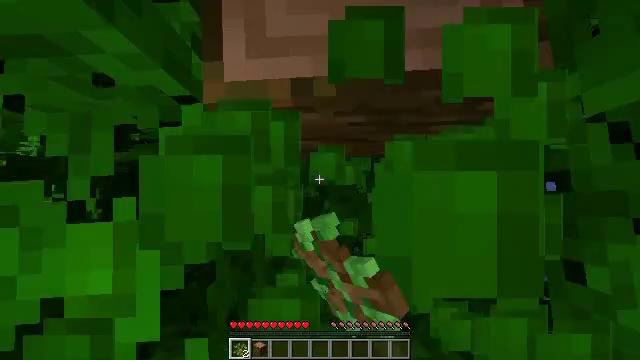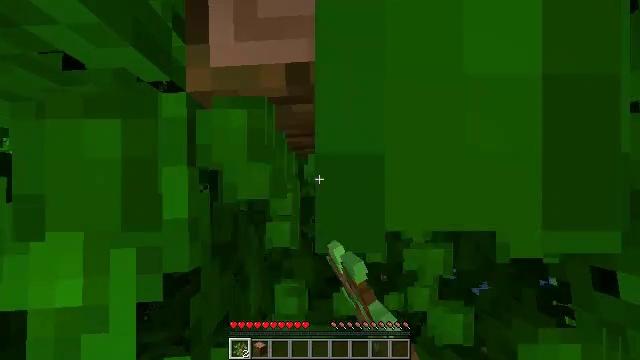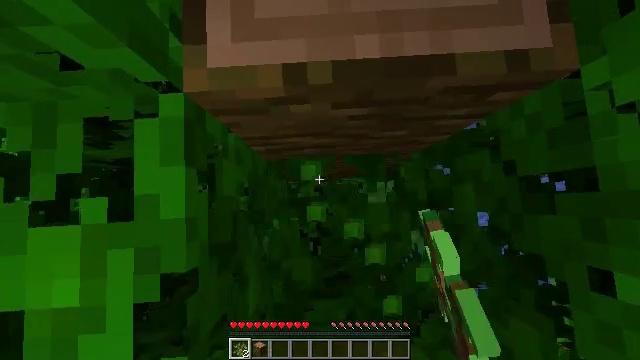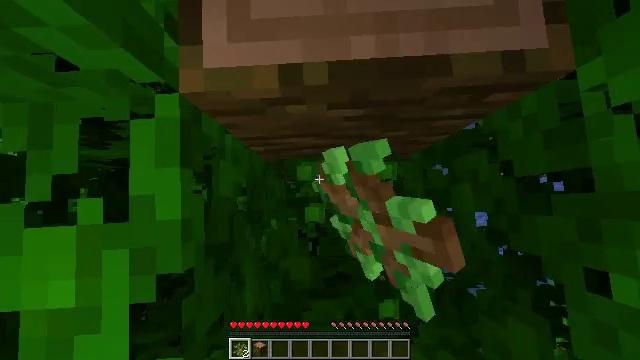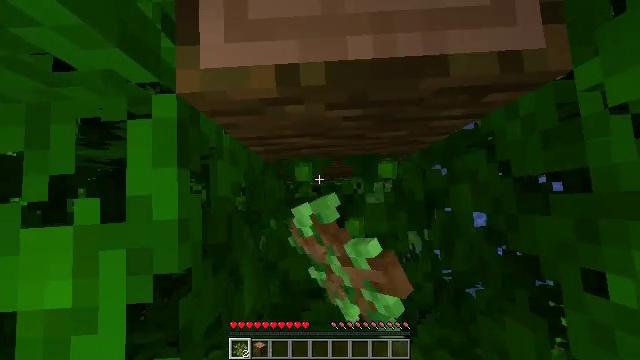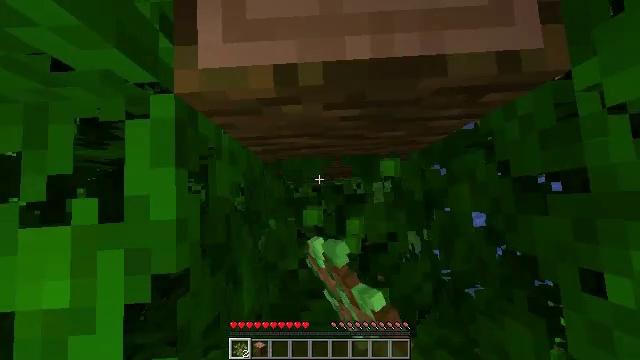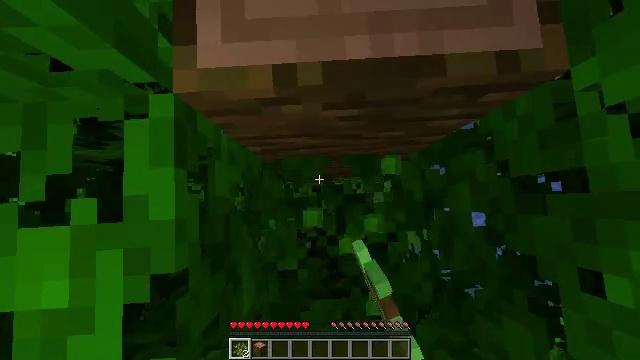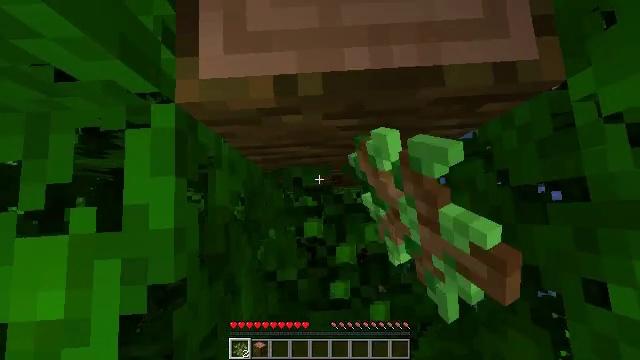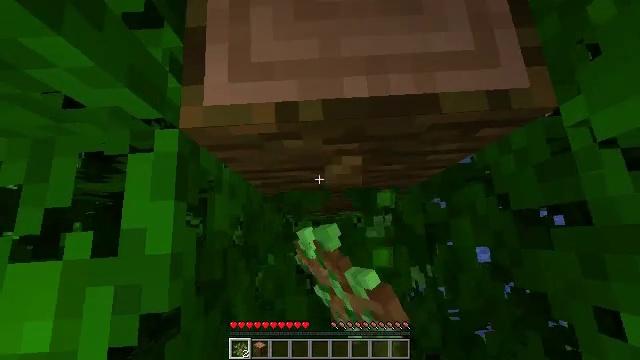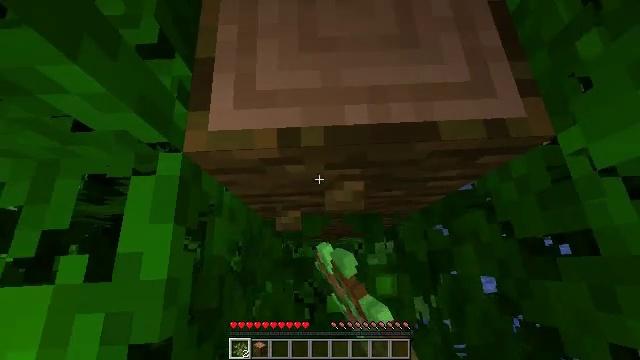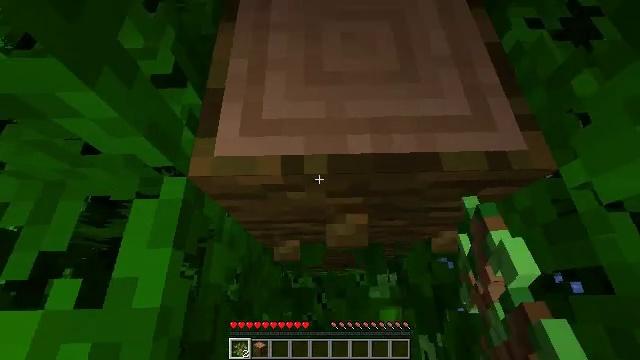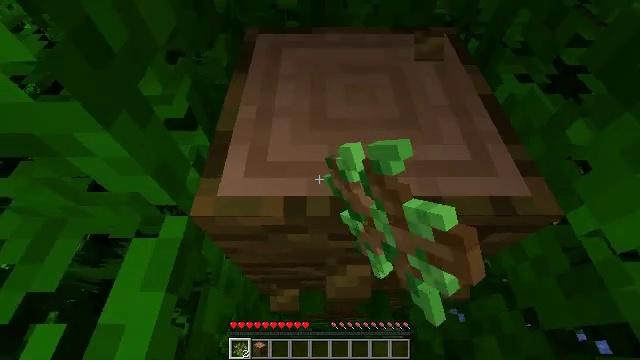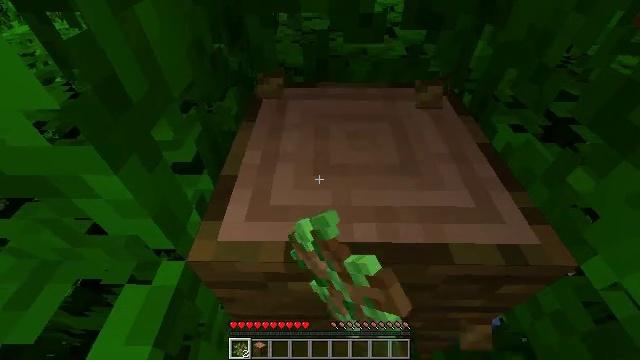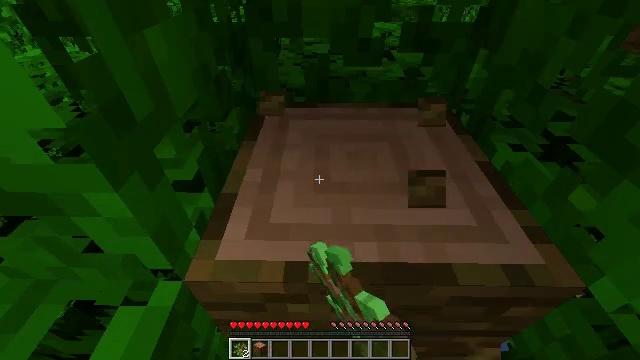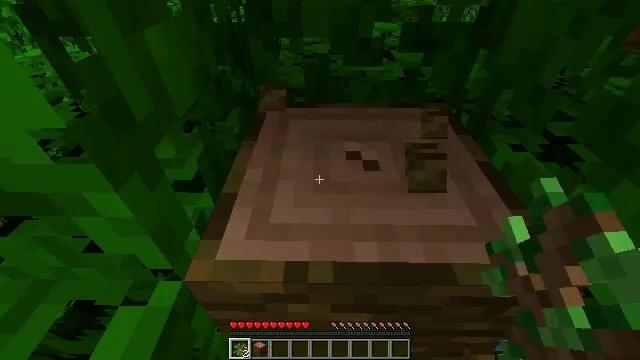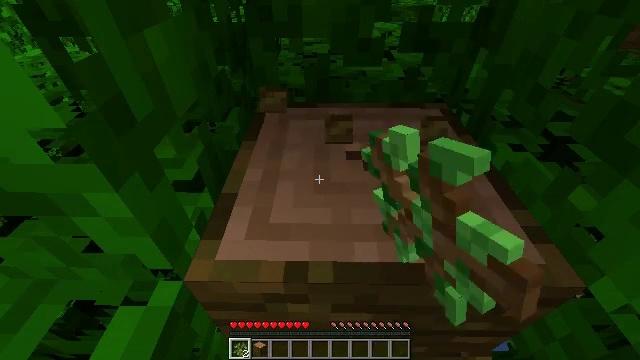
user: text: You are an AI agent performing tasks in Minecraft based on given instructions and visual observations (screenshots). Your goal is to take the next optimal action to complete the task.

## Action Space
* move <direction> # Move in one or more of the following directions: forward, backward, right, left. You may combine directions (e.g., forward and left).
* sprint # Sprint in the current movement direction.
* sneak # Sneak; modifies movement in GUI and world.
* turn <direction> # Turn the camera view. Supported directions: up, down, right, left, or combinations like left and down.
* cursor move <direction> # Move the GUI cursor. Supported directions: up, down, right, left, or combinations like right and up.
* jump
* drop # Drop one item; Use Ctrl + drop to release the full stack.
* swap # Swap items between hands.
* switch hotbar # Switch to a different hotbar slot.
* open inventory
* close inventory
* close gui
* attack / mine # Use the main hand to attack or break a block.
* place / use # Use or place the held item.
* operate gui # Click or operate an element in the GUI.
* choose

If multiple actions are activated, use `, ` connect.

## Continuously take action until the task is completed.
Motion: motion action
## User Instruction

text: Harvest the jungle log from the tree trunk.
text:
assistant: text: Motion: move forward, attack / mine
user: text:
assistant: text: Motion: move forward, attack / mine
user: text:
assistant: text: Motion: move forward, attack / mine
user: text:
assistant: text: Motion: attack / mine
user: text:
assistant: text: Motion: attack / mine
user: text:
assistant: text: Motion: attack / mine
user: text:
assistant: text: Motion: turn up, attack / mine
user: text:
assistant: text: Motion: turn up, attack / mine
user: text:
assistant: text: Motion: turn up, attack / mine
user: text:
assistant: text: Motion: turn left and up, attack / mine
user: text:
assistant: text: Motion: turn left and up, attack / mine
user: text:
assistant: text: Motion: turn up, attack / mine
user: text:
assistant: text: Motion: turn up, attack / mine
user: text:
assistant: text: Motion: attack / mine
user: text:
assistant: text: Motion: attack / mine
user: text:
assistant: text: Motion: attack / mine
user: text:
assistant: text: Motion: attack / mine
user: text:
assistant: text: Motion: attack / mine
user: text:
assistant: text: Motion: attack / mine
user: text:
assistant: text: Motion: attack / mine
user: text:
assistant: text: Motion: attack / mine
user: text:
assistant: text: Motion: attack / mine
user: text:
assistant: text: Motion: attack / mine
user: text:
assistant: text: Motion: attack / mine
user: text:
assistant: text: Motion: attack / mine
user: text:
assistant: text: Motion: attack / mine
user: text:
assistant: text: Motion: attack / mine
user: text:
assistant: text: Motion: attack / mine
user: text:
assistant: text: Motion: attack / mine
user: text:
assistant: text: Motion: attack / mine